Question: I'm installing <URL>, but I keep getting the error seen in the picture.

How can I fix this problem?
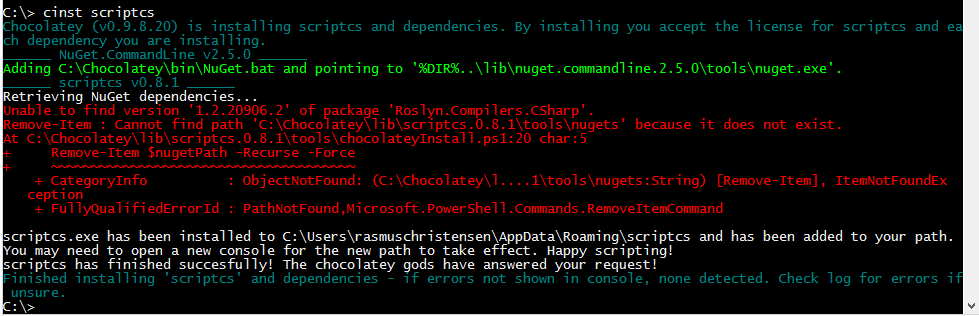
Answer: I just found the error. My package source for <URL> was set to another than the official NuGet package source. Changing it back to the default solved the issue.
So if you get this error, ensure to check your package manager settings.